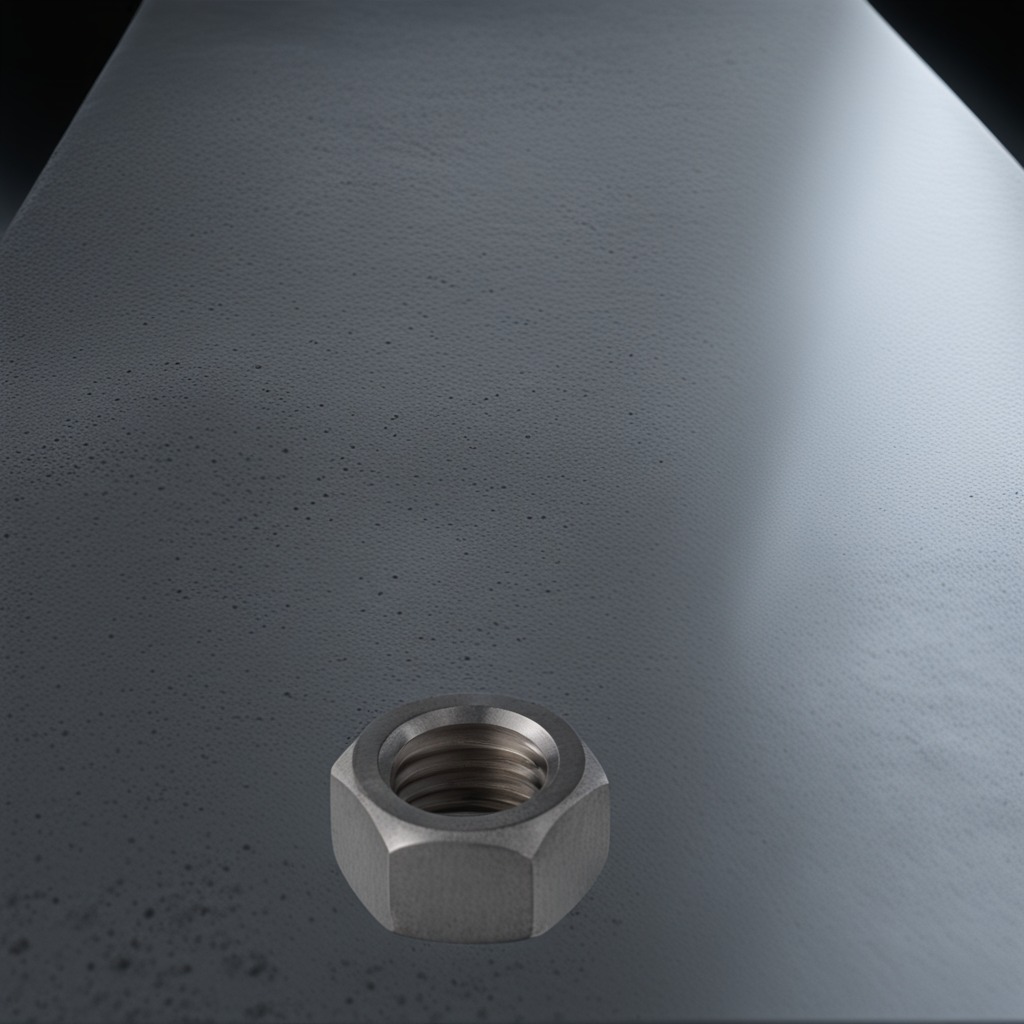
A metal nut is lying on the clean granite table inside a workshop at night.